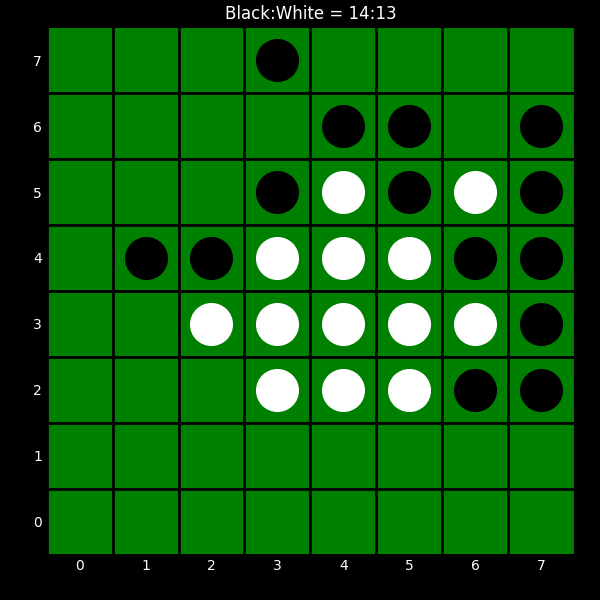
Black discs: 14
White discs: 13